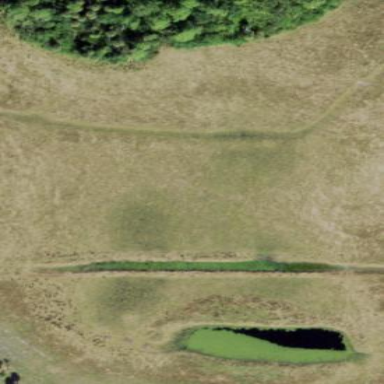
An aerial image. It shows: Marshy wetland area.